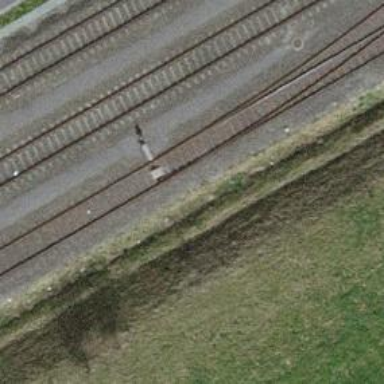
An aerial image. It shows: Single-track railway spur.